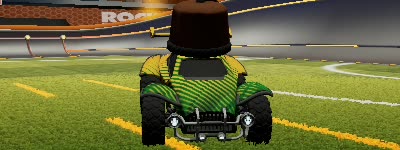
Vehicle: octane